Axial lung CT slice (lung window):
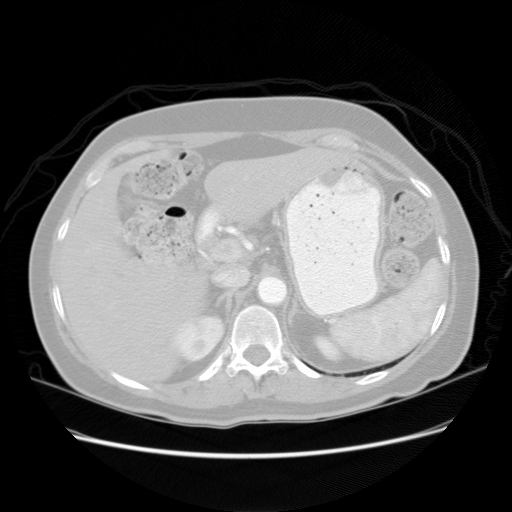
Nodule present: no